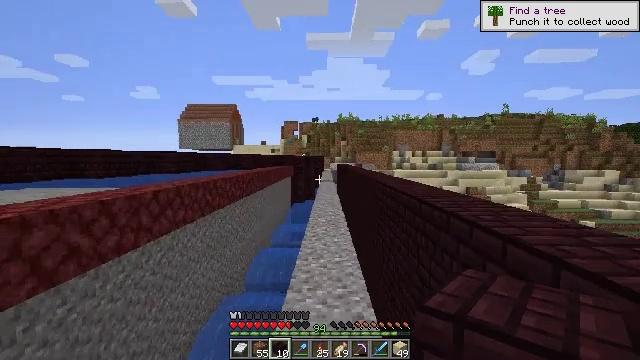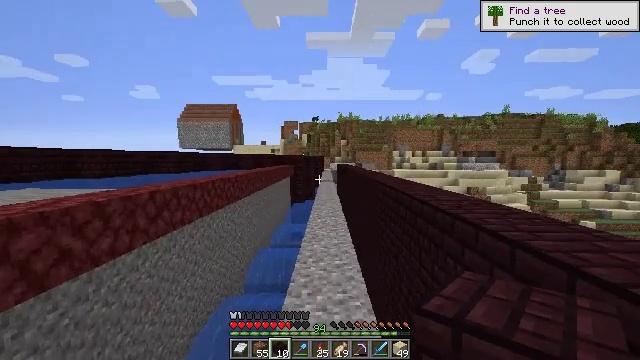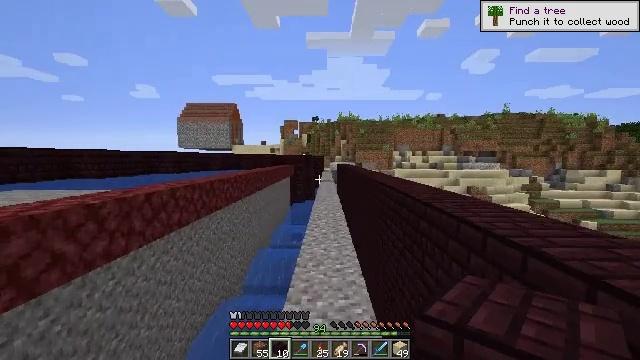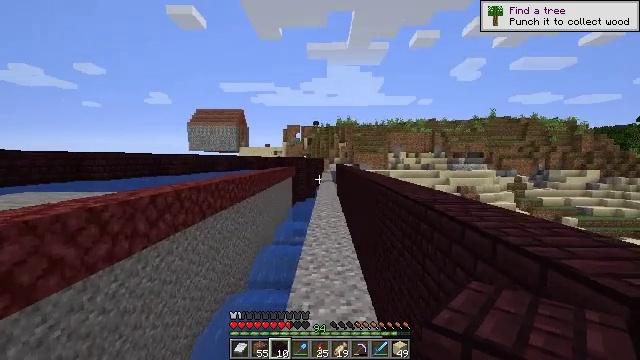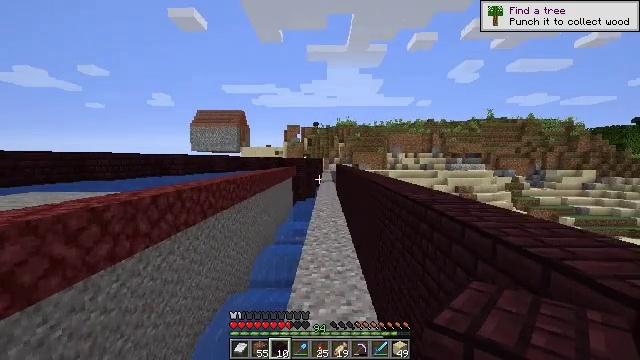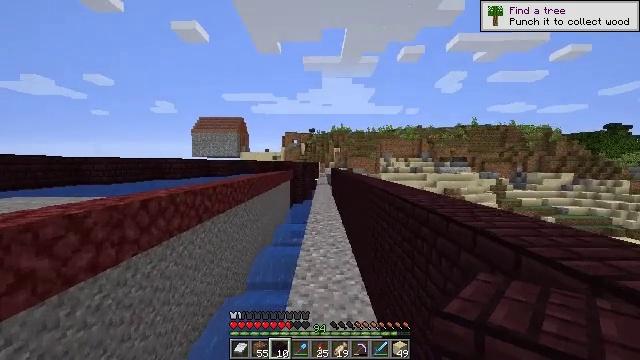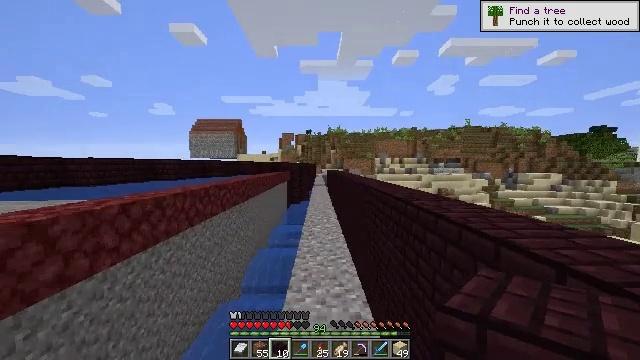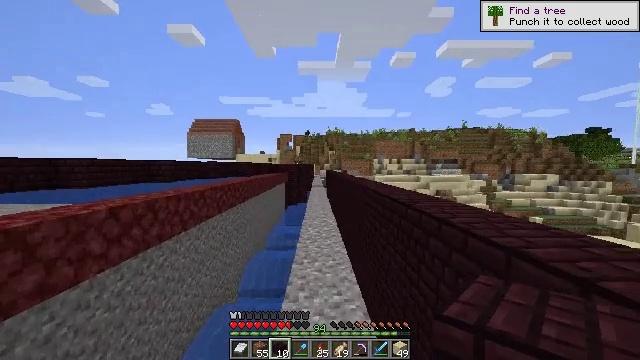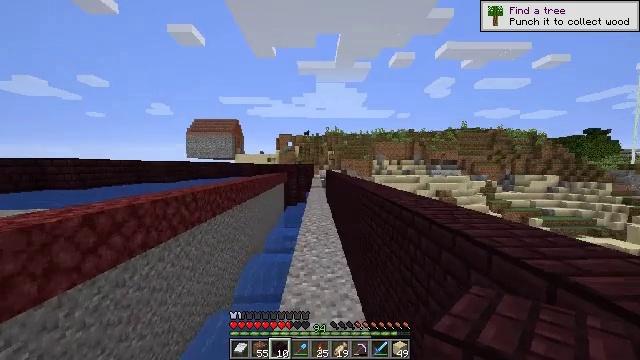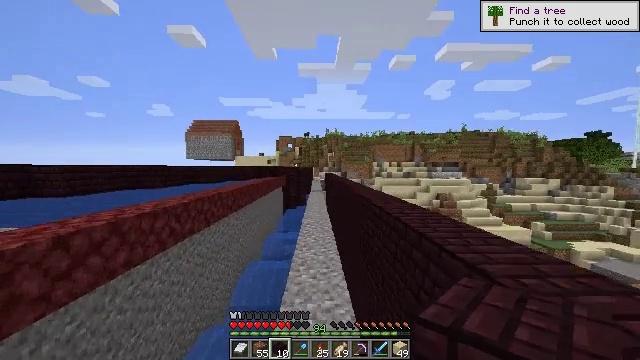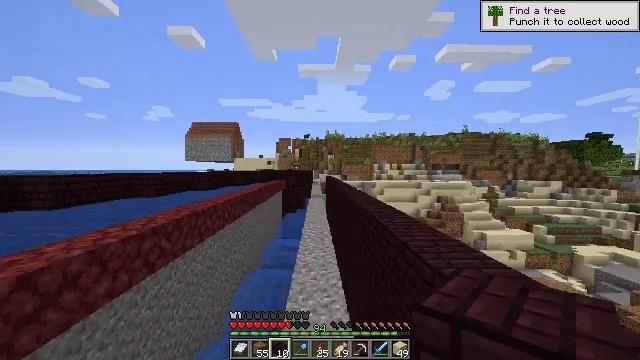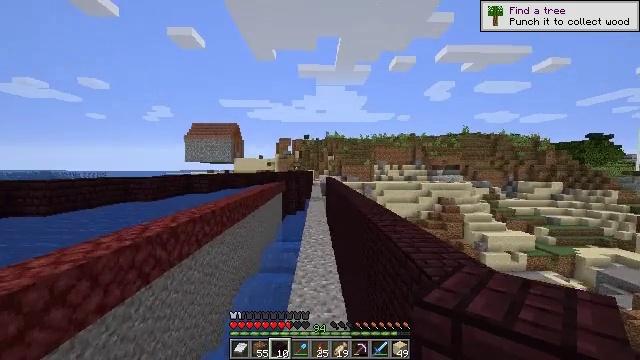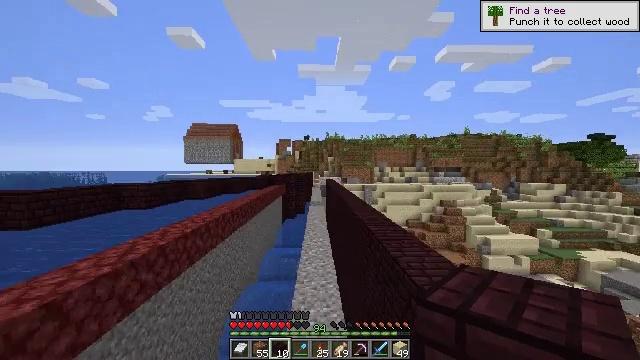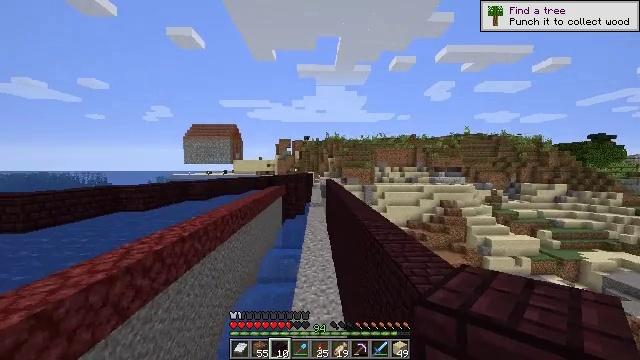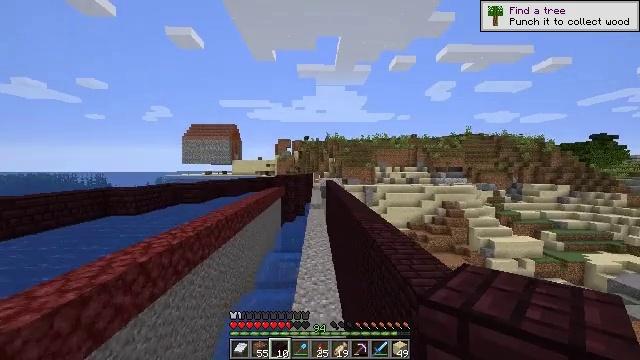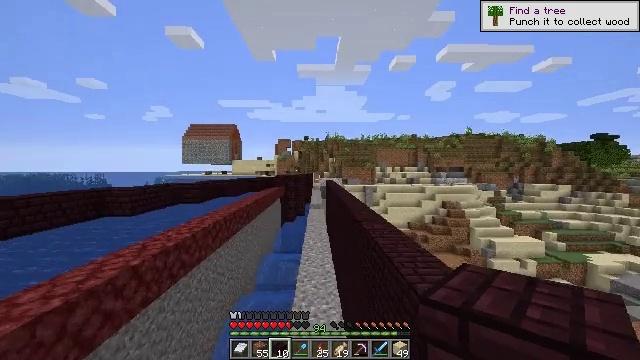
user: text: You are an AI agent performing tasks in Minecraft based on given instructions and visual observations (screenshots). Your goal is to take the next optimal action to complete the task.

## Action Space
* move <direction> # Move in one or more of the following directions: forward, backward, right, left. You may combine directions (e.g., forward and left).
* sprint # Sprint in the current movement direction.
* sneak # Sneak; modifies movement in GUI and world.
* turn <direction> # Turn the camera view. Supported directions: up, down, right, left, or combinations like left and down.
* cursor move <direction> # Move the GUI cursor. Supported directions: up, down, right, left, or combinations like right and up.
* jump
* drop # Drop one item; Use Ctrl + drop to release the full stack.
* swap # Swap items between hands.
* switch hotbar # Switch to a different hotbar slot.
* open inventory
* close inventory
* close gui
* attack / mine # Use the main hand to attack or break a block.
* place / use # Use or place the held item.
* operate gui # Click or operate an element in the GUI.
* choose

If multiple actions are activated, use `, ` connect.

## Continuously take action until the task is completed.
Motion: motion action
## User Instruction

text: Attack the shulker box to pick it up.
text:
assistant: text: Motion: no_op
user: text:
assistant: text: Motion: move forward
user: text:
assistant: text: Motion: move forward
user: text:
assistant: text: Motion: move forward
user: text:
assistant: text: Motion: move forward, turn right
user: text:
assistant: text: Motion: move forward
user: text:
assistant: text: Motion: move forward
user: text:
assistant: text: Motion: move forward
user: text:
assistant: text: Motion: move forward, jump
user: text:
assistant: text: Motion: move forward, jump
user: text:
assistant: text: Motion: move forward, jump
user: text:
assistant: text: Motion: move forward, jump
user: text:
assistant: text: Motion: move forward, jump
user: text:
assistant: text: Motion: move forward, jump
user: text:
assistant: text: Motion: move forward, jump
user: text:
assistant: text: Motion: move forward, jump
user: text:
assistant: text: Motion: move forward, jump
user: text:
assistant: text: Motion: move forward, jump
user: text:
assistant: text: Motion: move forward, jump
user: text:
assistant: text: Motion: move forward, jump
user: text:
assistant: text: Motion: move forward, jump
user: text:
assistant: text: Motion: move forward, jump
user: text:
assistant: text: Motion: move forward, jump
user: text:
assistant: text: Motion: move forward, jump
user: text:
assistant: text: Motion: move forward, jump
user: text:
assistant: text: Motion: move forward, jump
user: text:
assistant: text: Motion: move forward, jump
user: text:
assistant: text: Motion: move forward, jump
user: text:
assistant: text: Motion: move forward, jump
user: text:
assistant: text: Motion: move forward, jump